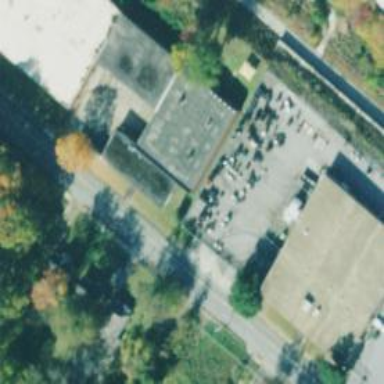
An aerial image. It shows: Commercial building.